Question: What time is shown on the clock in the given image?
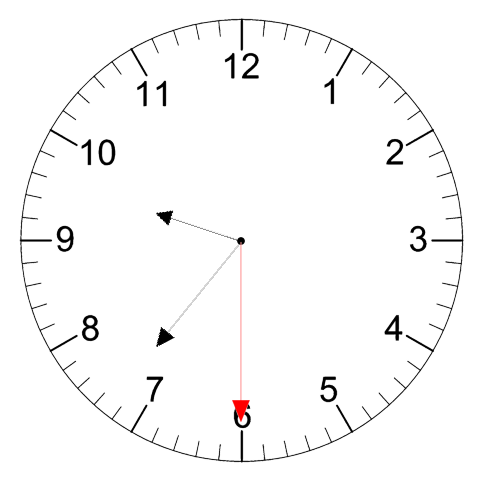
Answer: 09:36:30